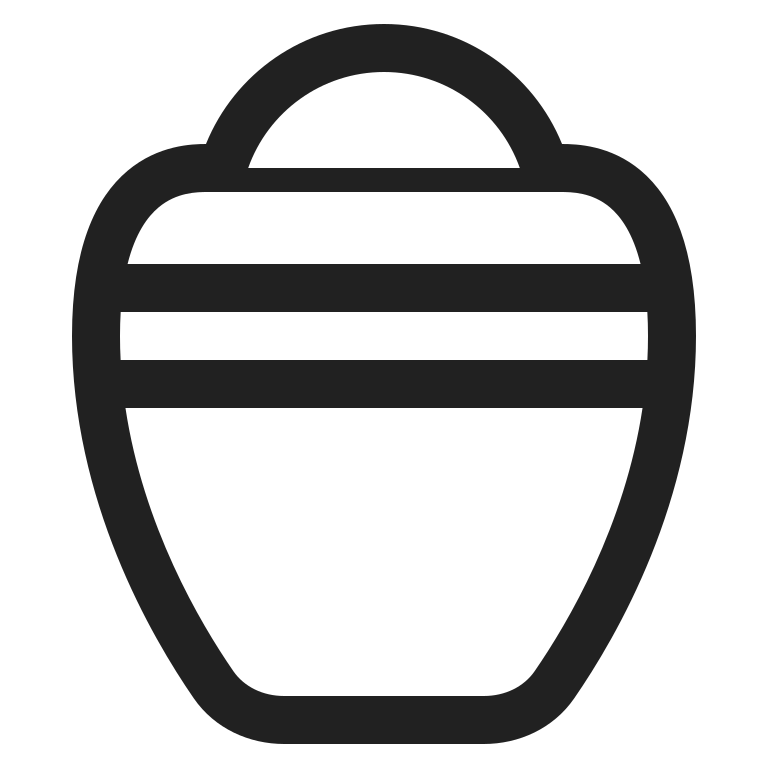
funeral urn high contrast